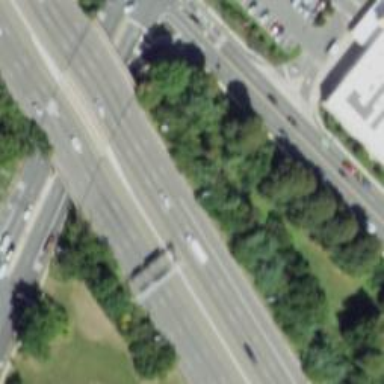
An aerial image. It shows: Urban freeway/expressway with motorway designation.